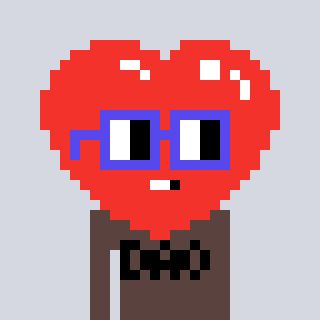
a pixel art character with square blue glasses, a heart-shaped head and a darkbrown-colored body on a cool background